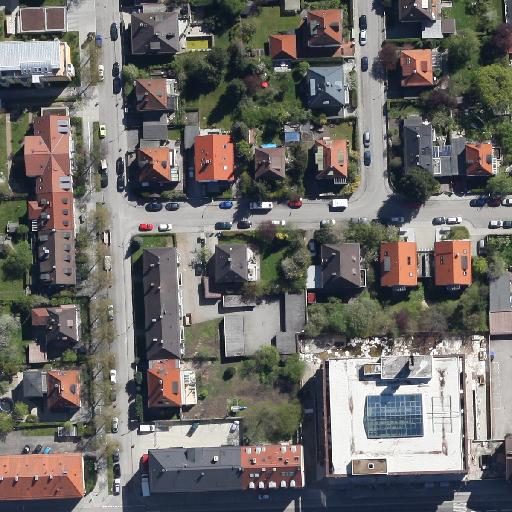
Referring expression: impervious surface